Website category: university
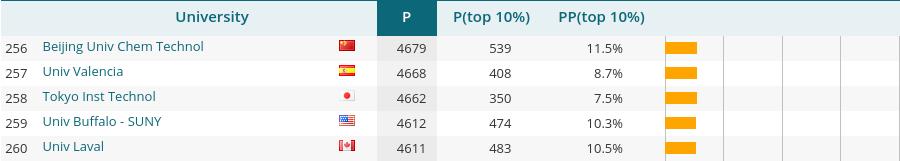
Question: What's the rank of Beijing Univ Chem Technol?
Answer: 256

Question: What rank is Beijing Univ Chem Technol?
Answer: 256

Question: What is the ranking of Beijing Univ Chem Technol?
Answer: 256

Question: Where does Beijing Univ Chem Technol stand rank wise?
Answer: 256

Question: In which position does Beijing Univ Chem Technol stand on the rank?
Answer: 256

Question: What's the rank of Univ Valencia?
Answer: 257

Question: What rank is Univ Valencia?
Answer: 257

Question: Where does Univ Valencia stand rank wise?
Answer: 257

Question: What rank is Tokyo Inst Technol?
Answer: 258

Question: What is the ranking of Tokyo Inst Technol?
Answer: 258

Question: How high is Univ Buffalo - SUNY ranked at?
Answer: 259

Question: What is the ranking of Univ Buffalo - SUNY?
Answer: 259

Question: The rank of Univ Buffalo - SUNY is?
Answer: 259

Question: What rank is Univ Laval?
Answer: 260

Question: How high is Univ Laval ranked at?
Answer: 260

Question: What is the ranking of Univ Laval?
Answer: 260

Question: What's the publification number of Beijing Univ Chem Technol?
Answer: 4679

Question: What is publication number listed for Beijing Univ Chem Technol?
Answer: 4679

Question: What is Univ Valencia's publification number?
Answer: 4668

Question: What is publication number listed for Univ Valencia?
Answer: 4668

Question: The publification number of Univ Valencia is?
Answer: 4668

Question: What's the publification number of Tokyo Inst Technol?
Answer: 4662

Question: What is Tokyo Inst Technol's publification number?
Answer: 4662

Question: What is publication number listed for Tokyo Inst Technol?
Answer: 4662

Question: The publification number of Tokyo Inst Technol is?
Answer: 4662

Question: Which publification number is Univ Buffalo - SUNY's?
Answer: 4612

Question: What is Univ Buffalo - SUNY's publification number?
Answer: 4612

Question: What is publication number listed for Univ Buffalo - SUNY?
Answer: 4612

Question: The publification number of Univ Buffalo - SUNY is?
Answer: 4612

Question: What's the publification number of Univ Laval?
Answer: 4611

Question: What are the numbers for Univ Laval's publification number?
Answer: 4611

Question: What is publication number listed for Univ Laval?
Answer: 4611

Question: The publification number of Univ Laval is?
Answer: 4611

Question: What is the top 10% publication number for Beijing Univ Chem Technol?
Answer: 539

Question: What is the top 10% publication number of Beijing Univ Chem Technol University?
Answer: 539

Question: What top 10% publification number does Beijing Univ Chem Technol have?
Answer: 539

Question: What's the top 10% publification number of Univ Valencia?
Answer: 408

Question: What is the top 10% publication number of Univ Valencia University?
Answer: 408

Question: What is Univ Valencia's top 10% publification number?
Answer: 408

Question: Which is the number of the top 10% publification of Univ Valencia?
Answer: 408

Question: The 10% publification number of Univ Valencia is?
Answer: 408

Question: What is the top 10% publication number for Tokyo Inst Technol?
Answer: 350

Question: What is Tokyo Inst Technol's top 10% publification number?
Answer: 350

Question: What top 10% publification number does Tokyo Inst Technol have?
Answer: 350

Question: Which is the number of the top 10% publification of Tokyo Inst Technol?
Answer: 350

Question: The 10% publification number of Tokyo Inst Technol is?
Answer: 350

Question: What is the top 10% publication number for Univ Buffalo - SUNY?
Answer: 474

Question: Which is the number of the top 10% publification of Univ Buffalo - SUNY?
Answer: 474

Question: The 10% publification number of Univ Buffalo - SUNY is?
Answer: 474

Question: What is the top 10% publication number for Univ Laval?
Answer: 483

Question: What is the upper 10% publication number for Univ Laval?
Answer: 483

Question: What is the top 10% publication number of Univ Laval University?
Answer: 483

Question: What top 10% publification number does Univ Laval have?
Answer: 483

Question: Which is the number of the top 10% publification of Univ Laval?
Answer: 483

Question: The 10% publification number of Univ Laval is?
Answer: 483

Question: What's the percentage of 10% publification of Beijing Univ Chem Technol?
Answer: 11.5%

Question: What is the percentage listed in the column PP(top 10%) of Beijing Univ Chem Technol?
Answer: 11.5%

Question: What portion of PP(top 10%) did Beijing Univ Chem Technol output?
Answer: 11.5%

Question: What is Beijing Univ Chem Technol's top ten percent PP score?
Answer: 11.5%

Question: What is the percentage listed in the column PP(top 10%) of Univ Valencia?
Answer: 8.7%

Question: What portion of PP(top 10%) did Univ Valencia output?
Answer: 8.7%

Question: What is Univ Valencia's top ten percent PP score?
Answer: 8.7%

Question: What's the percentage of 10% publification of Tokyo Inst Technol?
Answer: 7.5%

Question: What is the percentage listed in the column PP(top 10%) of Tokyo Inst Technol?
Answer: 7.5%